Question: I'm writing a simple game and a lot of the game objects share attributes. I have two potential implementations for this.
The first is using inheritance as specified in the following image:

The bolded classes are the abstract classes, as you might expect. The branches are the derived classes which are actually used. It's important to note that these classes hold data about the objects, there is no functionality associated with them.
Troop and Vehicle, for example, have a common interface that they both use to do things like attack() and move(). The class hierarchy outlined above is just the raw stats. Furthermore, they are all true ISA relationships.
The second implementation uses composition. Instead of the class hierarchy above, each of the abstract classes are instead 'modules' that hold certain data members. So SpecialAbility has a data member called PointsValueObject (although I changed the names of the abstract (though they are no longer abstract) classes to reflect their modular/attribute nature). And Troop has data members: PointsValueObject, PhysicalObject, PhysicalAttackObject, and BattleOBject, each of them being modules that house data about the troop. Again, no functionality exists in these modules, they are used to store data only. Behavior and functionality are still implemented through Interface classes.
My question is this: people generally prefer composition over inheritance, but in this case, I'm inclined to stick with inheritance, since the ISA relationships hold and the hierarchy does not contain behaviors, only data. Is this hierarchy good OOD or is building the classes using the attribute 'modules' better?
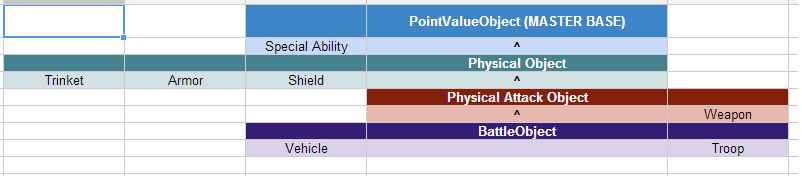
Answer: If there is no code being reused, what advantage do you see in using inheritance? Inheritance is useful for DRY (Don't Repeat Yourself) when behavior is the same, but without behavior all you are doing is potentially limiting yourself -- if you later decide you have a sub hierarchy that needs less data, there's not a good solution for doing that.